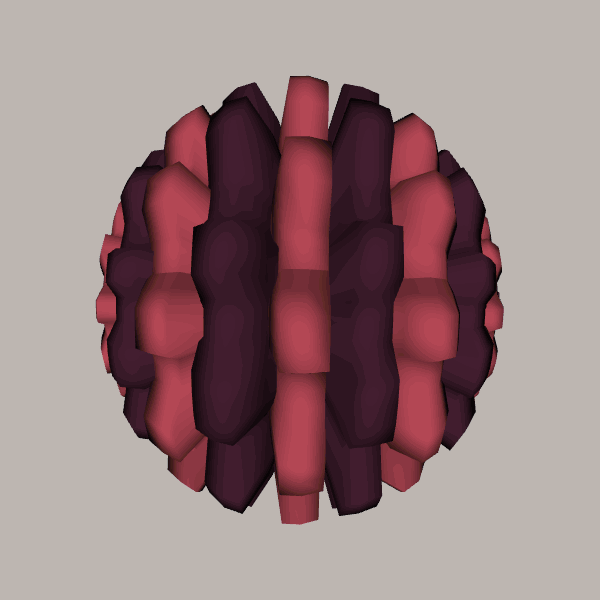
Background: light